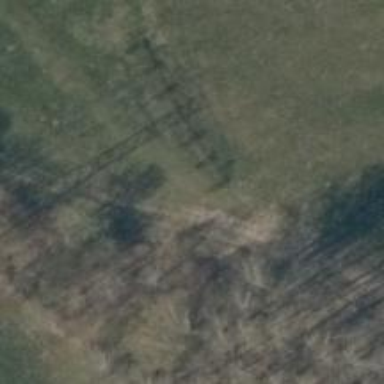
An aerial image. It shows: Grass track with grade 5 tracktype.